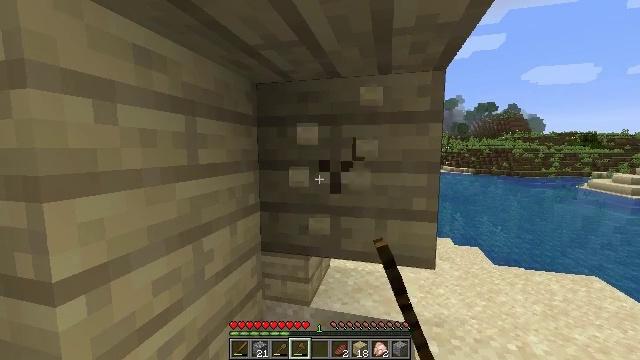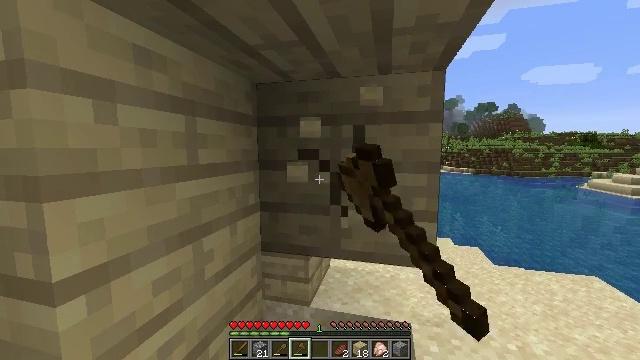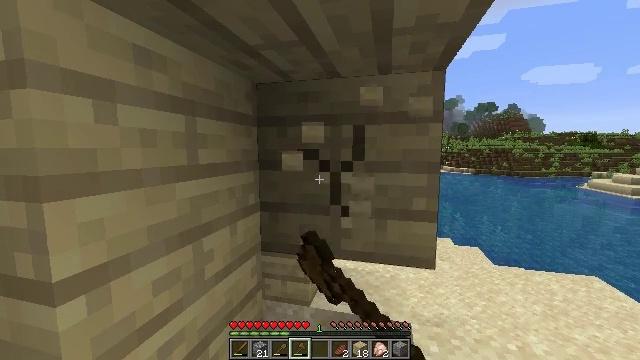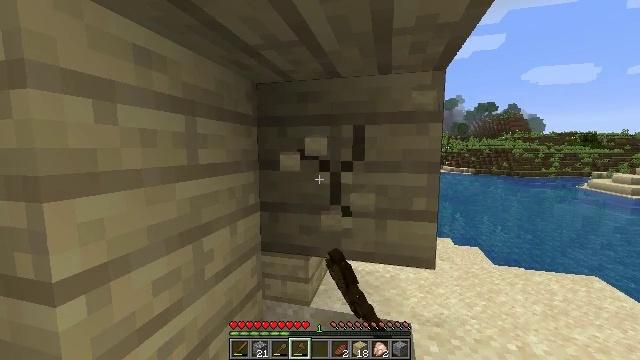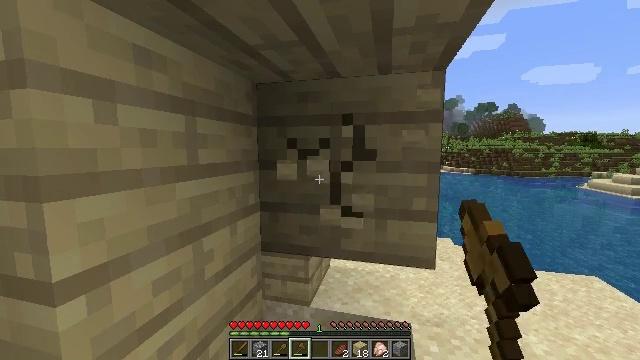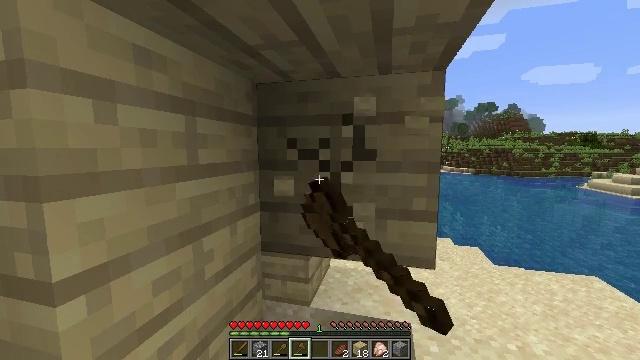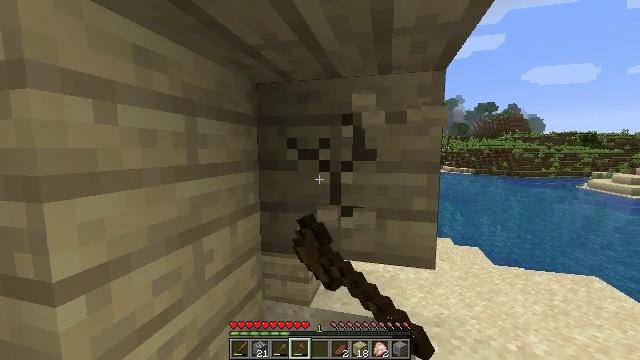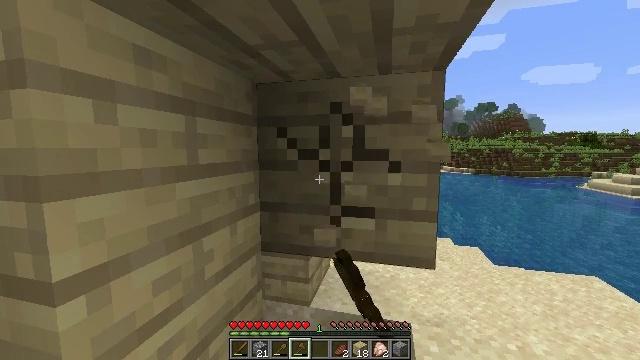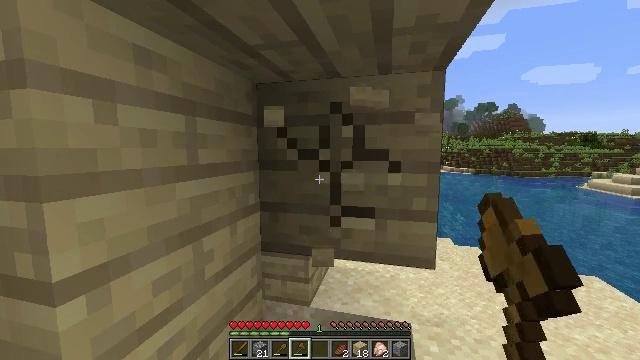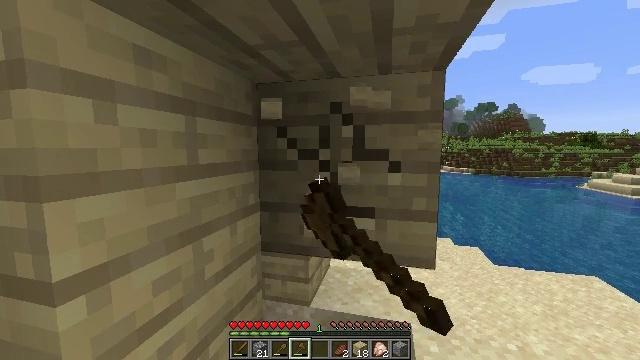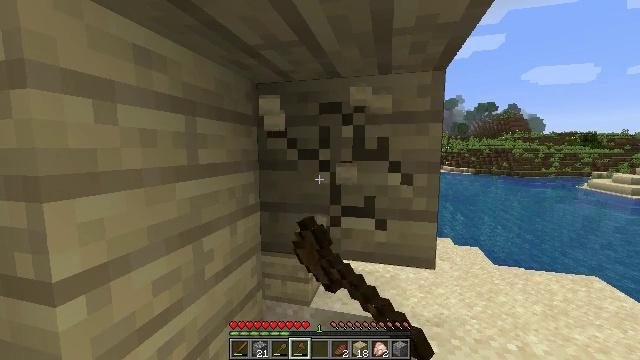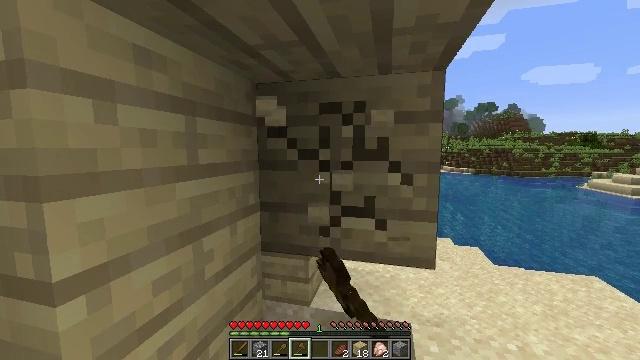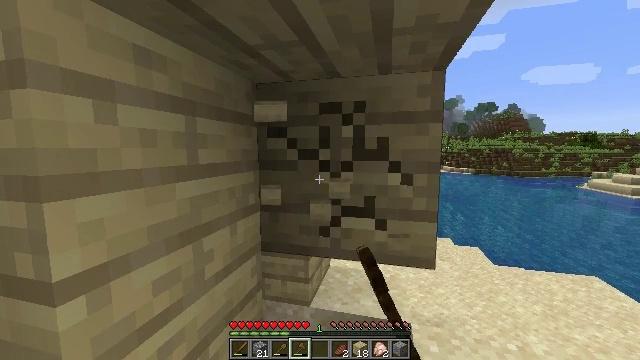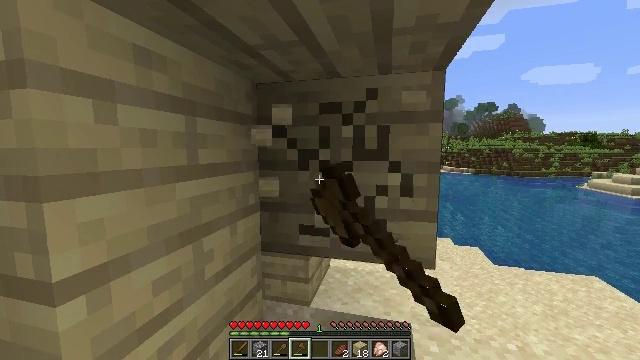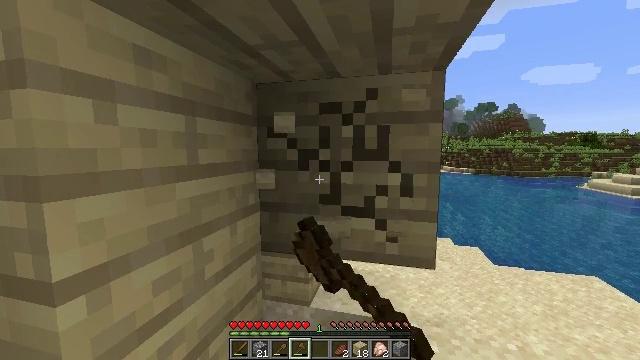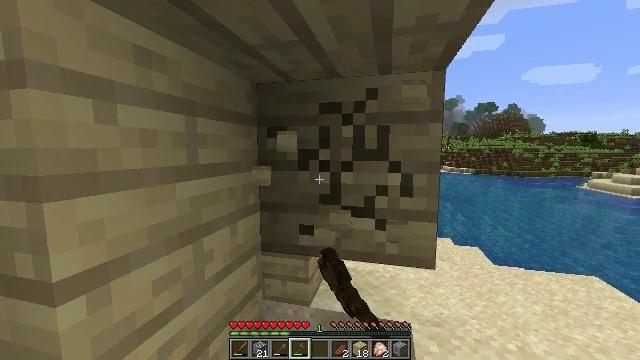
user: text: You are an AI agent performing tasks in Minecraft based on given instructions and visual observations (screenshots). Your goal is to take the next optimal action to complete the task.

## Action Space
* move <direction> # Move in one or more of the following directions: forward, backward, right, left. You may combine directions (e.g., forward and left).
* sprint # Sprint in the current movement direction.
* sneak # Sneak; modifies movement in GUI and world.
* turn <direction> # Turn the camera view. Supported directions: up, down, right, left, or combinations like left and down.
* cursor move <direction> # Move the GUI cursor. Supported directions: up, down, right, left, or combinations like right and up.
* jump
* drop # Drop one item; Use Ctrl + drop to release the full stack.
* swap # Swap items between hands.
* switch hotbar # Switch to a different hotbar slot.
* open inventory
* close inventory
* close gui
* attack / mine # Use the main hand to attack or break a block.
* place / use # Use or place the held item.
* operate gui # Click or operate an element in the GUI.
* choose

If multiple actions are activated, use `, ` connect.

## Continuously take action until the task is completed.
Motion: motion action
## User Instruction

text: Attack the birch planks to recycle them.
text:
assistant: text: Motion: attack / mine
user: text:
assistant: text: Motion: attack / mine
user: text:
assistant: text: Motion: attack / mine
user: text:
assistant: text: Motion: attack / mine
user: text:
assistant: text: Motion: attack / mine
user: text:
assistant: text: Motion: attack / mine
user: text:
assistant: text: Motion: attack / mine
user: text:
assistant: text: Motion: attack / mine
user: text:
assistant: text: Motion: attack / mine
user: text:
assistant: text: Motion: attack / mine
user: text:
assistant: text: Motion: attack / mine
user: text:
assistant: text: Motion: attack / mine
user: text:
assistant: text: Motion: attack / mine
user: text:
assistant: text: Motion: attack / mine
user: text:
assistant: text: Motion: attack / mine
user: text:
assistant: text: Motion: attack / mine
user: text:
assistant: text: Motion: attack / mine
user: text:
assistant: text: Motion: attack / mine
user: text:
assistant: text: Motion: attack / mine
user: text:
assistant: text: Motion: attack / mine
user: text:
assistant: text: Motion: attack / mine
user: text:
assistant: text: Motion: attack / mine
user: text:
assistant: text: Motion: attack / mine
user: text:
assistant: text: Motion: attack / mine
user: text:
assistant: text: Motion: attack / mine
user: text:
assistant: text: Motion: attack / mine
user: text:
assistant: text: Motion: attack / mine
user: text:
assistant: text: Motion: attack / mine
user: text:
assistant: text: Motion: attack / mine
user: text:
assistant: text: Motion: turn up, attack / mine